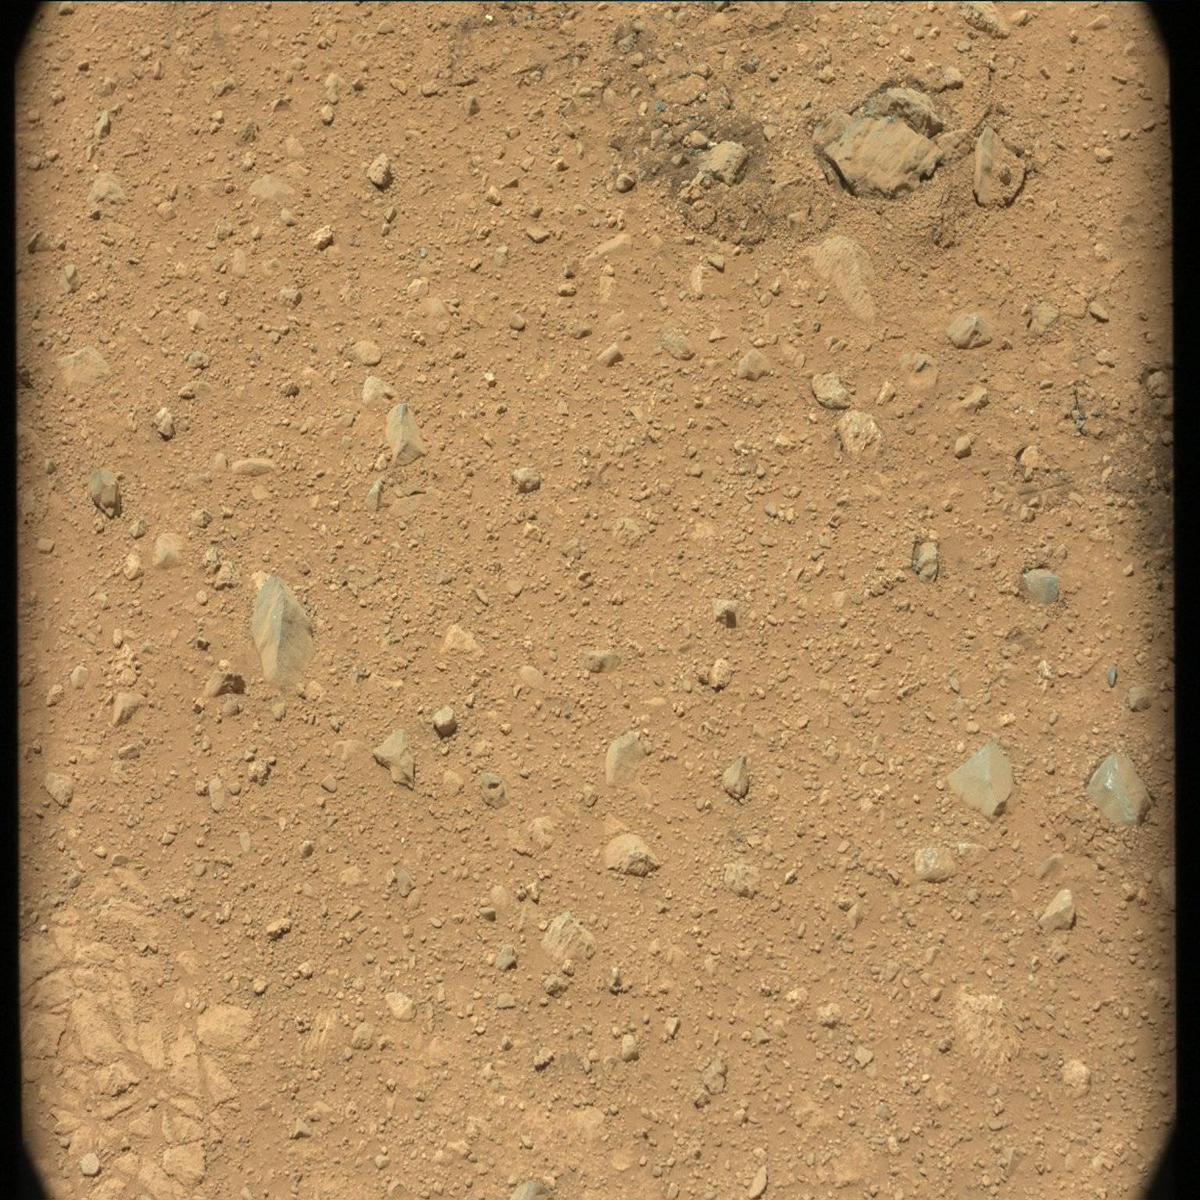
Terrain classes present: Bedrock, Rock, Sand / Soil